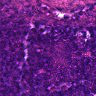
Metastatic tissue present: no